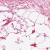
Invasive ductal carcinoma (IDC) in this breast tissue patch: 0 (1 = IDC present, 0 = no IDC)